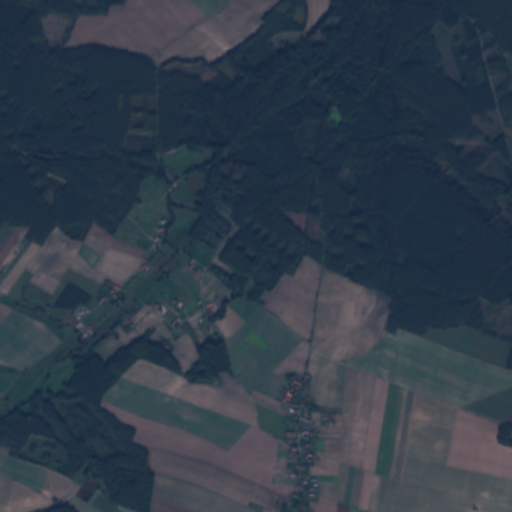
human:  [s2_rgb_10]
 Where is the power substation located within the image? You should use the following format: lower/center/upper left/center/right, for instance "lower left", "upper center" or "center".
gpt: The power substation is located in the lower center of the image.
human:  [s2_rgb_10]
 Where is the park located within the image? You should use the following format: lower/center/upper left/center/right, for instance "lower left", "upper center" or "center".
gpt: There is no park in the image.